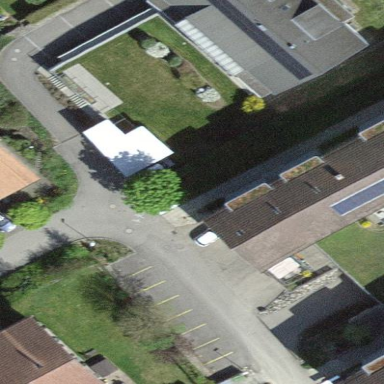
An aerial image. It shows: Residential building.